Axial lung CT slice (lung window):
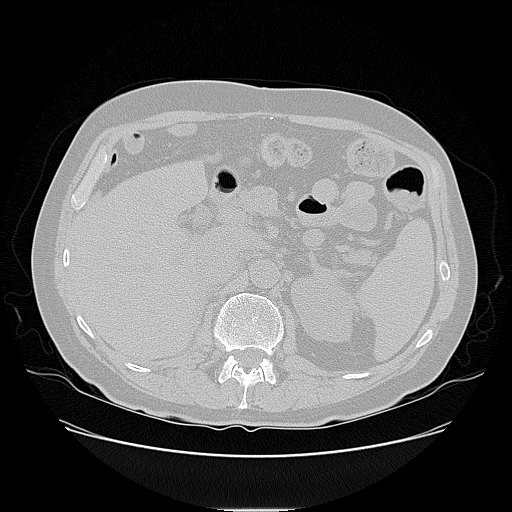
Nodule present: no